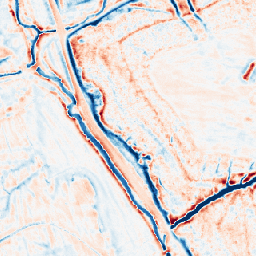
Category: edge_preserving
Decomposition family: bilateral
Decomposition parameters: d: 15
sigma_color: 100
sigma_space: 50
Upsampling method: nearest
Upsampling parameters: scale: 8
Upsampling scale: 8